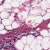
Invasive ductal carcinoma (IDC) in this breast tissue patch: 0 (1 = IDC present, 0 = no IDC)